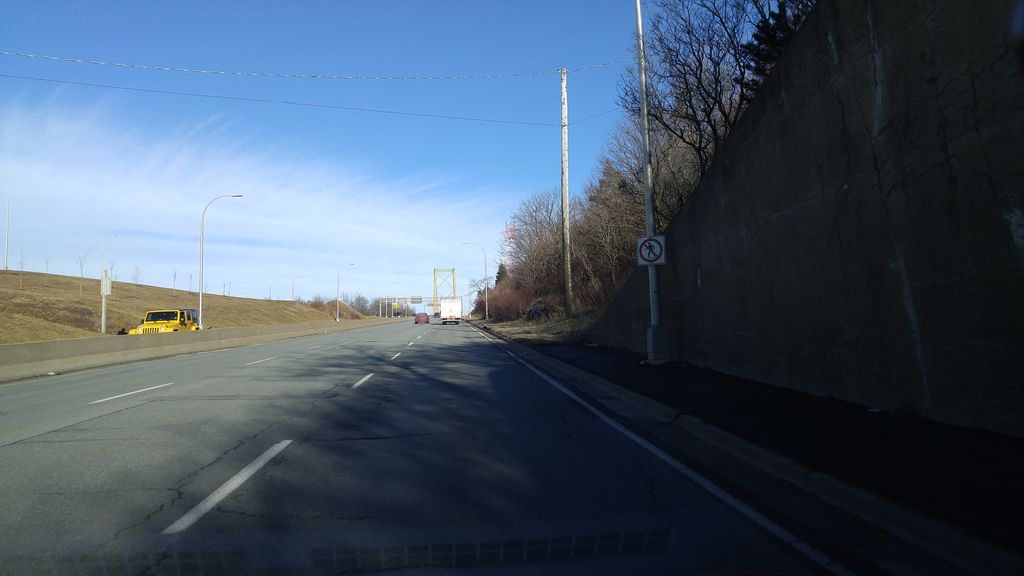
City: halifax